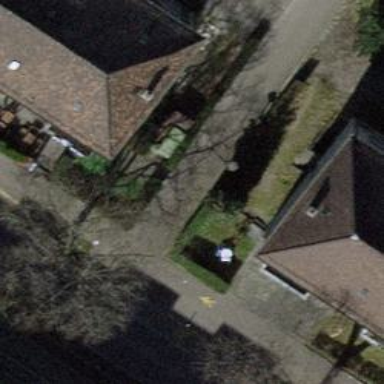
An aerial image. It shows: Living street.